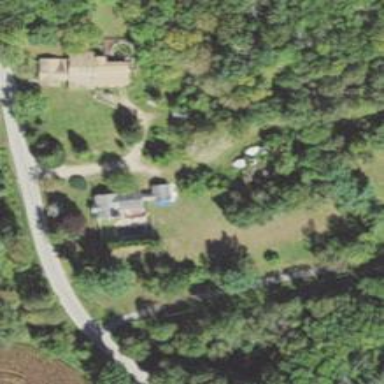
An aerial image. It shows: Residential driveway used as service road.